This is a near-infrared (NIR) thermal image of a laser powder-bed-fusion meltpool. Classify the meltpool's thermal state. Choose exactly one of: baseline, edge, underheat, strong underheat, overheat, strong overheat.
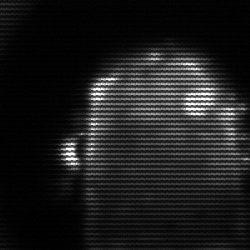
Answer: baseline